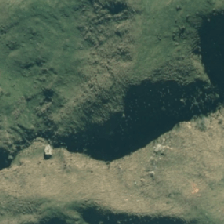
Land cover: broadleaved_indigenous_hardwood